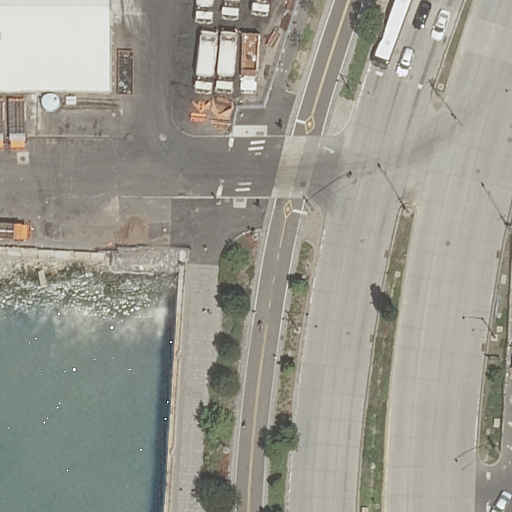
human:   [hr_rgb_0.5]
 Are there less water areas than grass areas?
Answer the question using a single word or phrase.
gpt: yes

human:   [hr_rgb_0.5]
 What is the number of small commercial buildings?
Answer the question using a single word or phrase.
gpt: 0

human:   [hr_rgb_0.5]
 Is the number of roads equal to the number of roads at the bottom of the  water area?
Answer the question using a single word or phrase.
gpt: no

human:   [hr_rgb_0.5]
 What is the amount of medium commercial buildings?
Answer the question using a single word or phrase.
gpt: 0

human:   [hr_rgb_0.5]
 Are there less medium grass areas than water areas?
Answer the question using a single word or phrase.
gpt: no

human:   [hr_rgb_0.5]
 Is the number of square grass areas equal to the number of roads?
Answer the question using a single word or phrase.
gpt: no

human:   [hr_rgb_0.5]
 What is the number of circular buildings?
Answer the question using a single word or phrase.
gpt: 0

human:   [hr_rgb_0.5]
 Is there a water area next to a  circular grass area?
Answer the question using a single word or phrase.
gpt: no

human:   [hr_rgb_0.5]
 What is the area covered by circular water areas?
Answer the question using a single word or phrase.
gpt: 0m2

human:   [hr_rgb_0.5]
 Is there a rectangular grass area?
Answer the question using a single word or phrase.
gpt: yes

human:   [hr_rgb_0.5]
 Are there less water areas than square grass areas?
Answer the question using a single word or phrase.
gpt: no

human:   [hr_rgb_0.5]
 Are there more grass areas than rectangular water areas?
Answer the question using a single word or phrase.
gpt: yes

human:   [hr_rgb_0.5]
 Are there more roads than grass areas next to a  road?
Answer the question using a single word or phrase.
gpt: yes

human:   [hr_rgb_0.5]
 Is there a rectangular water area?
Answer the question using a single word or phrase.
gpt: yes

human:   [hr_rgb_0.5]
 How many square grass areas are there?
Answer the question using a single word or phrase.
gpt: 0

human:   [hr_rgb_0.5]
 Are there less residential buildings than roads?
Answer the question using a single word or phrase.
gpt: yes

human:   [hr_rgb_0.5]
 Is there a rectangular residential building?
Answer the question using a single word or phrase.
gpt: no

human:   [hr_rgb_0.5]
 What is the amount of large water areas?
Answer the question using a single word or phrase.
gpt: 1

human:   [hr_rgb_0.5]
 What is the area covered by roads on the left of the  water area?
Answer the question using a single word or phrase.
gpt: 0m2

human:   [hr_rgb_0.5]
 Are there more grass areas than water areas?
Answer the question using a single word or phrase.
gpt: yes

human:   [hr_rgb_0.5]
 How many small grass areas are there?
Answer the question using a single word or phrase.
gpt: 3

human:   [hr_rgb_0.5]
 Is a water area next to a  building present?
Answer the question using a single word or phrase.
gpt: no

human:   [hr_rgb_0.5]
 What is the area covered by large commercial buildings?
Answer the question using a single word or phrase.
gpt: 0m2

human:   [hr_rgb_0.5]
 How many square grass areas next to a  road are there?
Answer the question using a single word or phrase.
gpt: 0

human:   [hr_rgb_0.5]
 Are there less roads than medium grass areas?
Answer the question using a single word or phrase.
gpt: no

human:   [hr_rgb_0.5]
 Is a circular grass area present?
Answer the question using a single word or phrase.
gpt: no

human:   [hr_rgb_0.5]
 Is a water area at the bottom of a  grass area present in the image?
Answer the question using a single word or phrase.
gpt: yes

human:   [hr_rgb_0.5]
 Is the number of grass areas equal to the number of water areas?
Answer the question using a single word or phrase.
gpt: no

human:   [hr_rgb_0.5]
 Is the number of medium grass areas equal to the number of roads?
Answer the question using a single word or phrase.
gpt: no

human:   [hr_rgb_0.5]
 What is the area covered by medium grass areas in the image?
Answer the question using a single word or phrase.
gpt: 501m2

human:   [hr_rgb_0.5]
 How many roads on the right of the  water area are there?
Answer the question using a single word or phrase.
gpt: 11

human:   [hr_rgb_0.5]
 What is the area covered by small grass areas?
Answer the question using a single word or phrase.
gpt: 153m2

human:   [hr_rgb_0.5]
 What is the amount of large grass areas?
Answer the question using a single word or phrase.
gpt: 0

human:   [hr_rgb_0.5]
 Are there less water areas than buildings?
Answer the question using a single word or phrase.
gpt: no

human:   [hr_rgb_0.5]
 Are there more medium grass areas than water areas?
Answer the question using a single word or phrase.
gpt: yes

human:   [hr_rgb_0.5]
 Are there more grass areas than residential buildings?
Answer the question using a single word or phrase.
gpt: yes